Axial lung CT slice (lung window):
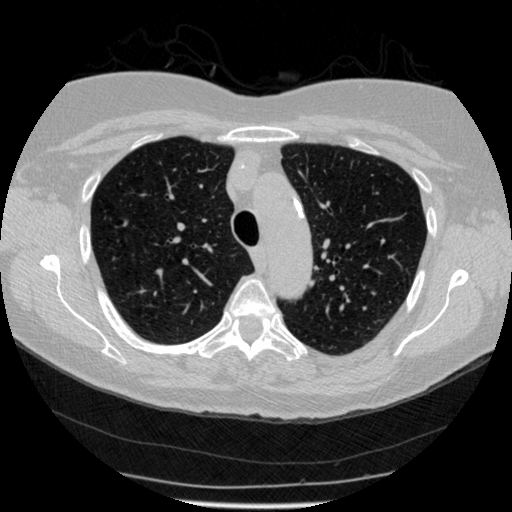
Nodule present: no